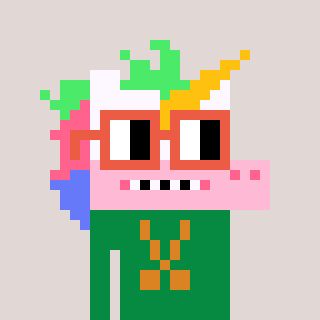
a pixel art character with square orange glasses, a unicorn-shaped head and a green-colored body on a warm background